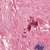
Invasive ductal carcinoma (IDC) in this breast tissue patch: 0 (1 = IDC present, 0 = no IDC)